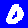
Digit: 0